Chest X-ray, PA view. Patient: 85 years old, sex F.
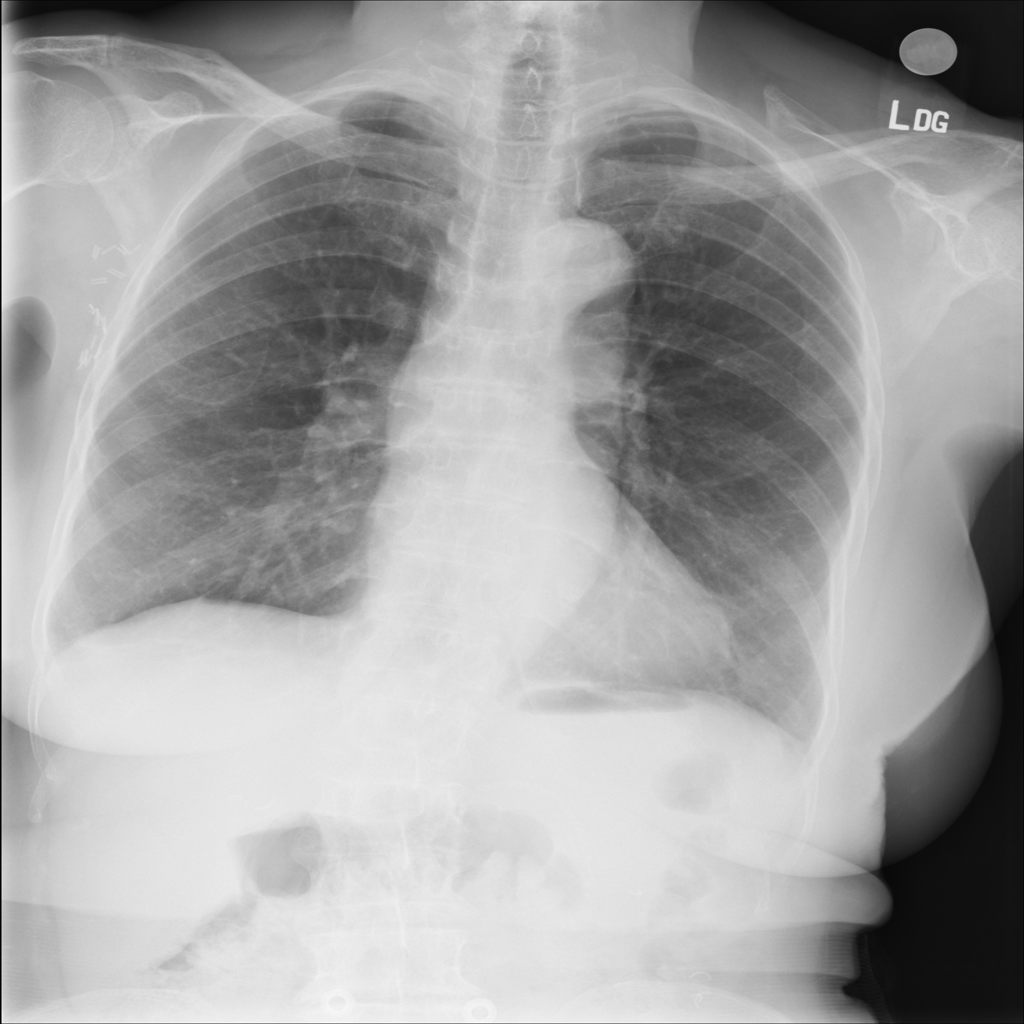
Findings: No Finding